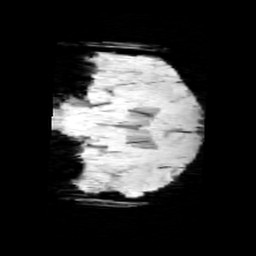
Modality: minIP
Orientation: coronal
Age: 12
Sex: female
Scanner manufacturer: siemens
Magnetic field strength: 3 T
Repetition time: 0.027 s
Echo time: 0.02 s